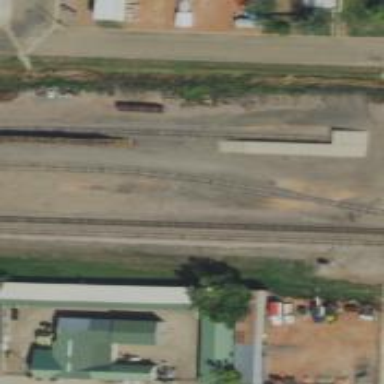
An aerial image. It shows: Railway siding with rails.